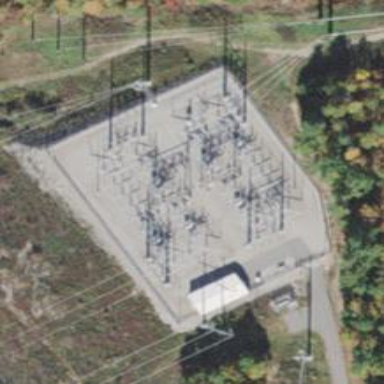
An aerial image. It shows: Switch for power supply.